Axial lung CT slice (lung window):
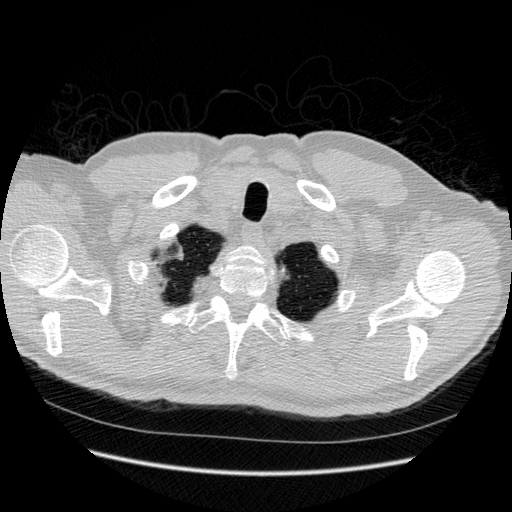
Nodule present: no